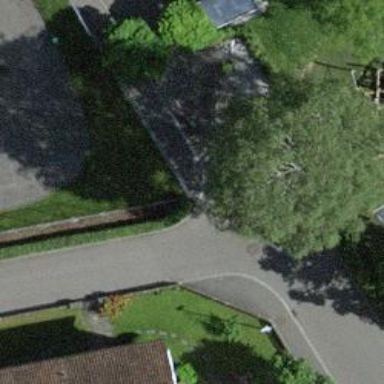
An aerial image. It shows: Bollard.